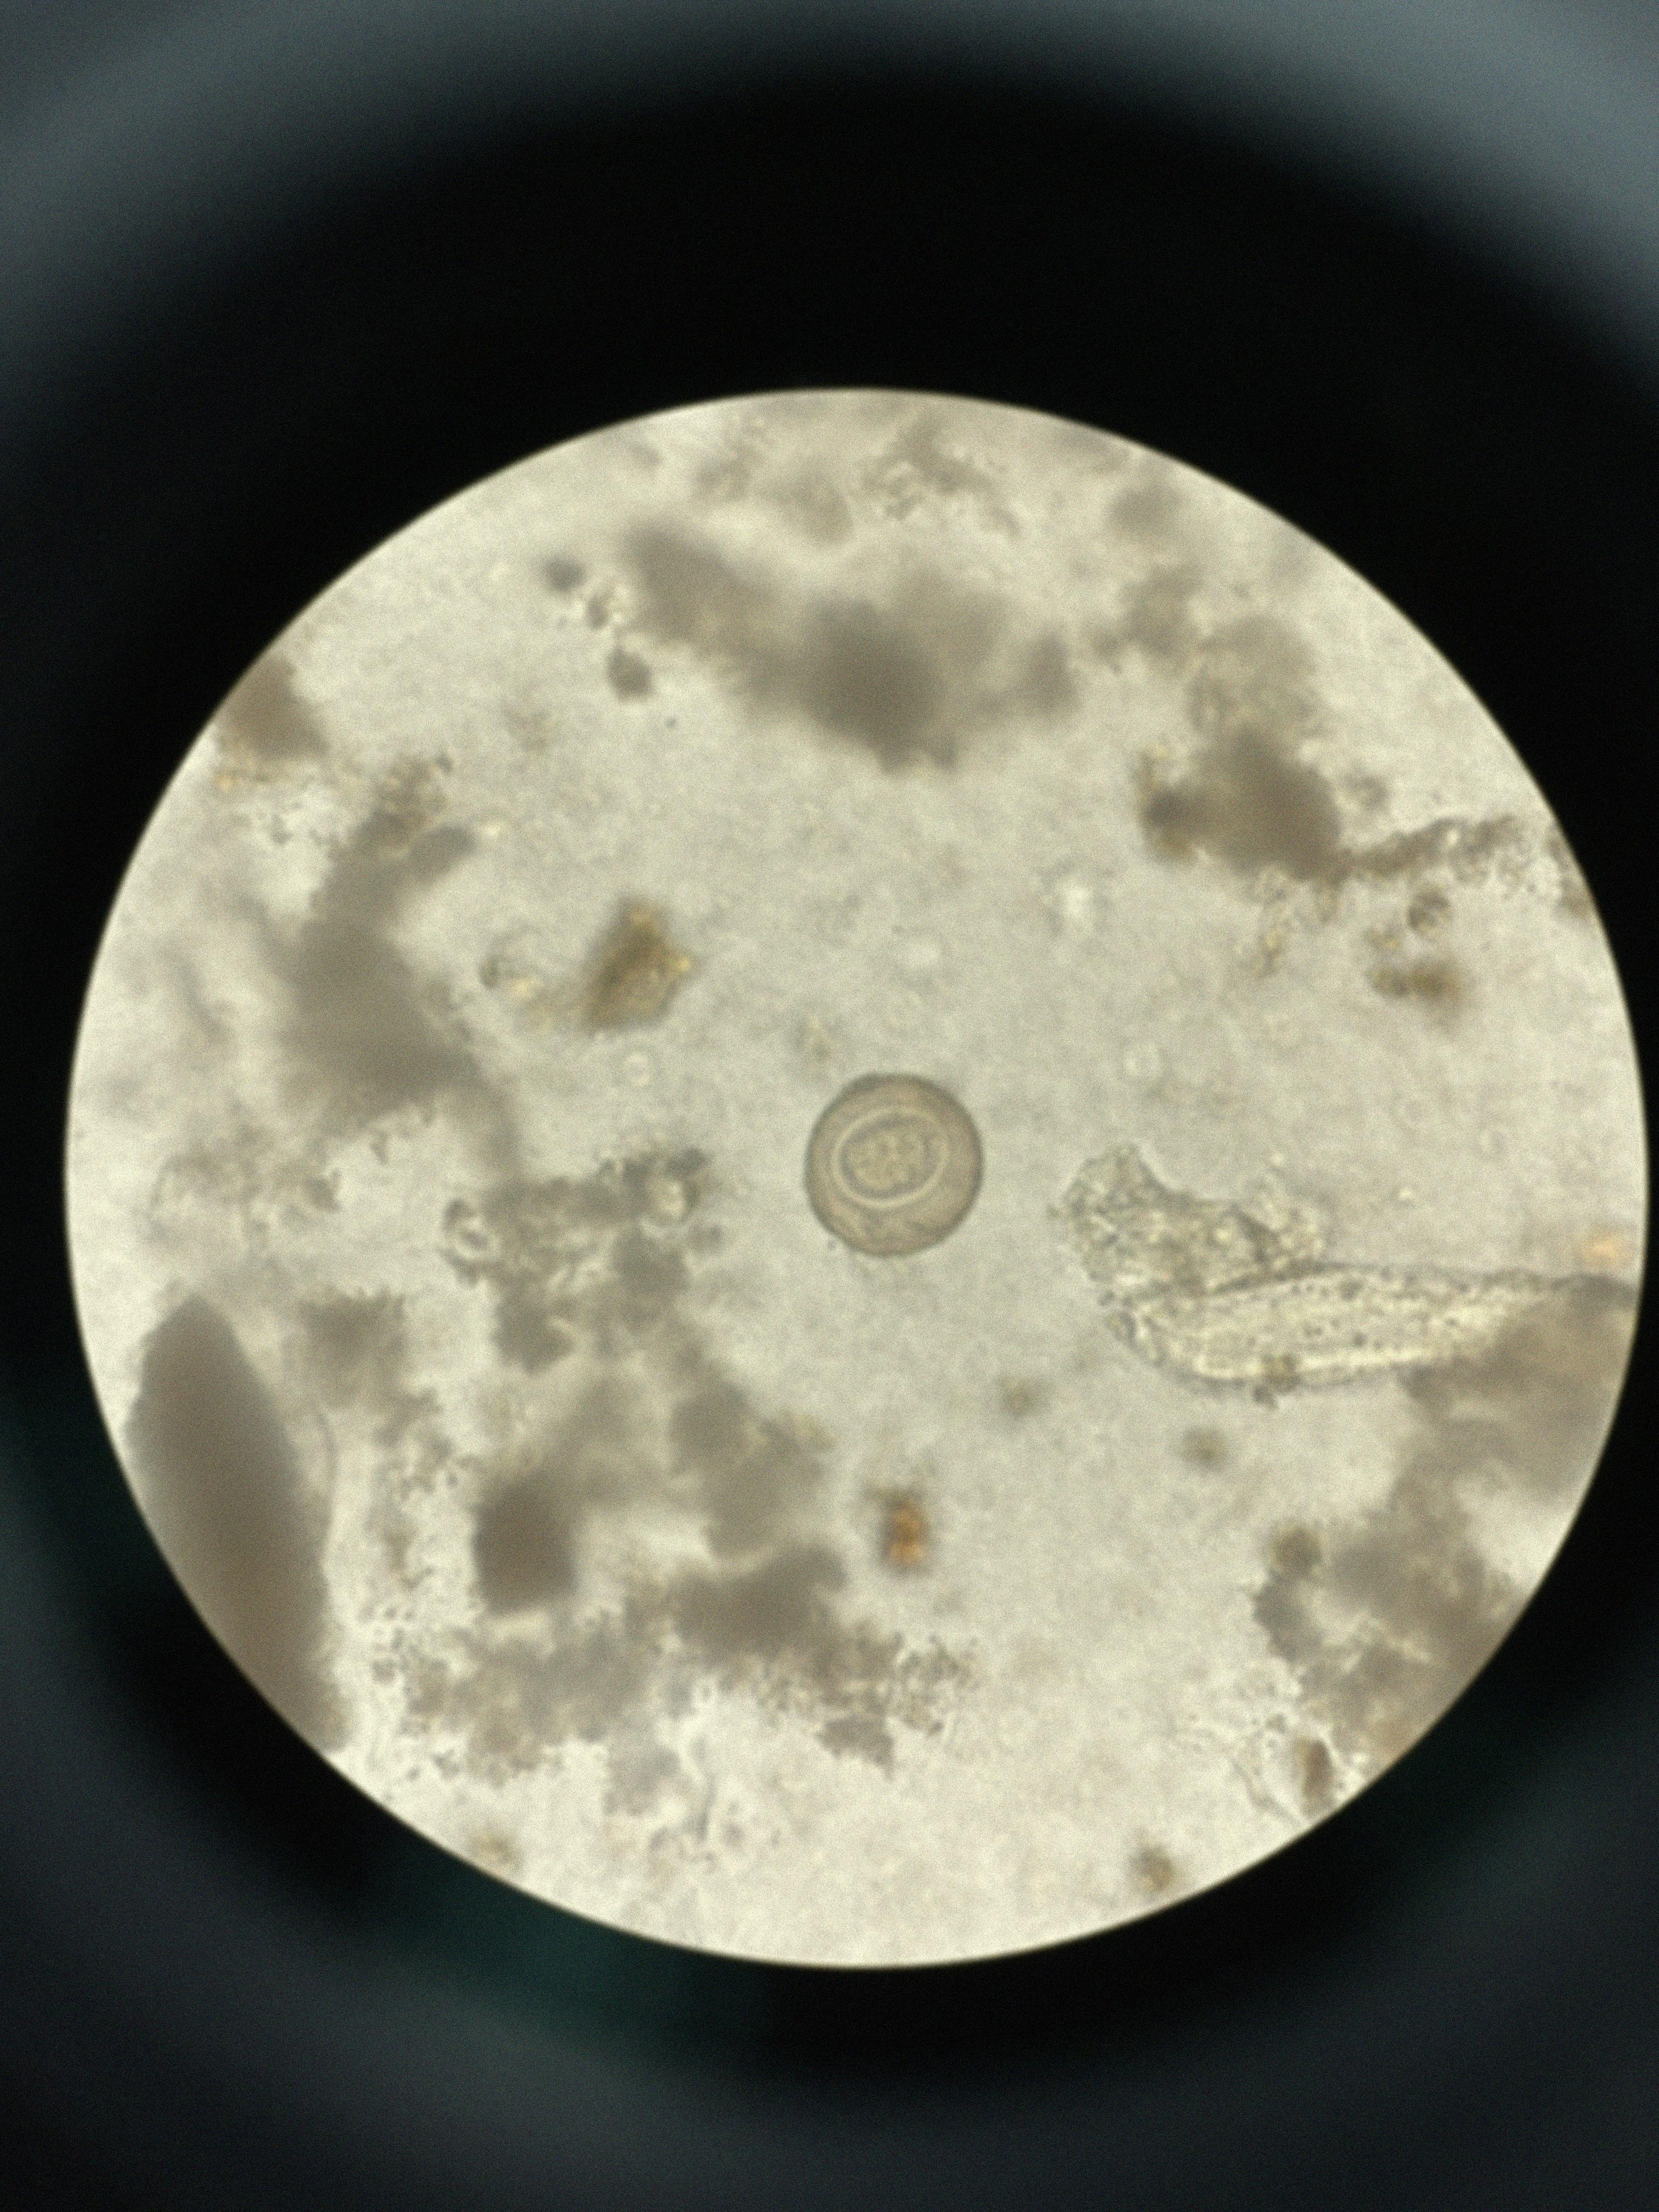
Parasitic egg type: Hymenolepis diminuta